Question: When I click on the the en sub-file of that Localizeable.strings file which has a arrow to expand, I can't see what's written in that file. Screenshot:

I can reveal the real file in finder and then see the real content in TextEdit with no problems. Then I copied that from TextEdit and pasted it into Xcode, and VOILLA all looks nice. Saved, build & run, and Localization stopped working. Damn.
Any idea what's going on? I created this in Xcode, and I clearly remember that once upon a time I was able to edit the contents with no problem from inside Xcode.
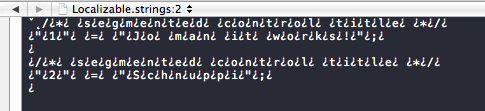
Answer: The file is likely encoded in UTF-16. So, you can go to the Info for it (general pane) and set the right encoding for it.